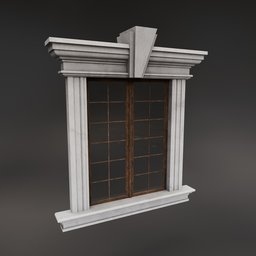
Label: architecture